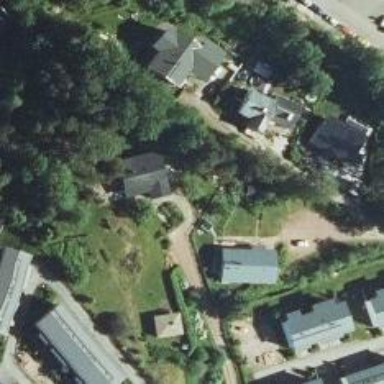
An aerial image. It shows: Charming neighbourhood.